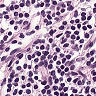
Metastatic tissue present: no